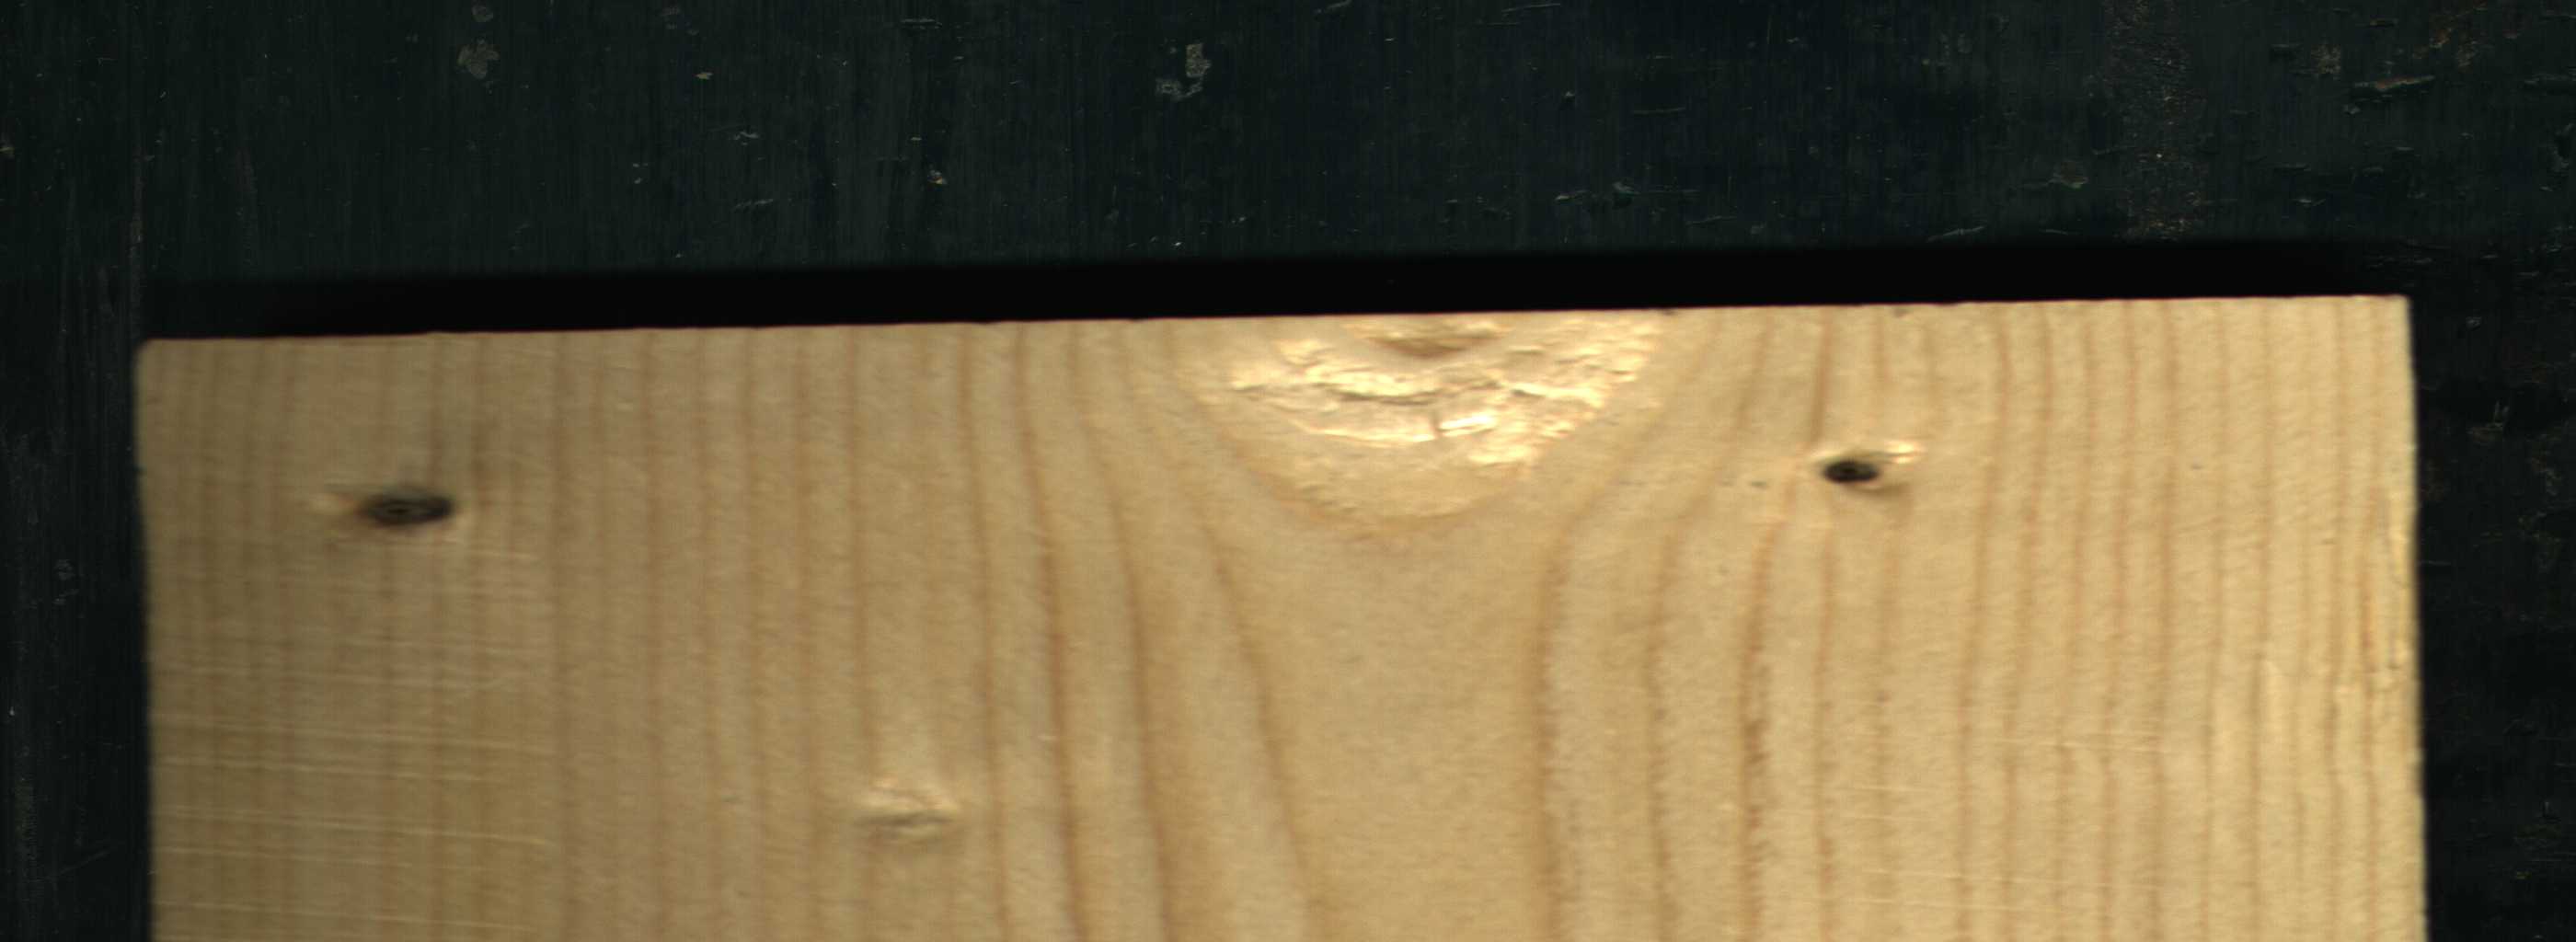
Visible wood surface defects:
Dead_Knot
Dead_Knot